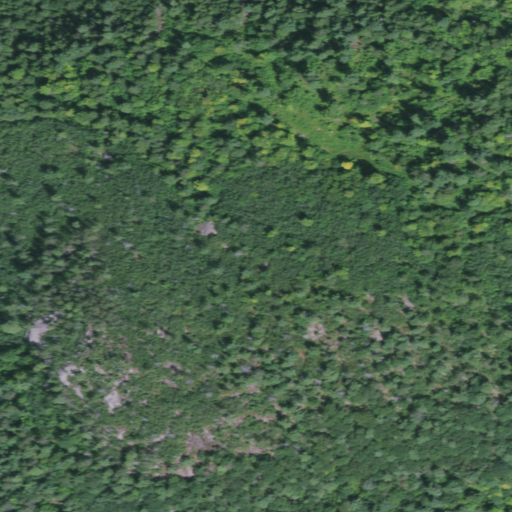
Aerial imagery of mountain in New York named Big Pidgeon Hill containing evergreen forest and mixed forest